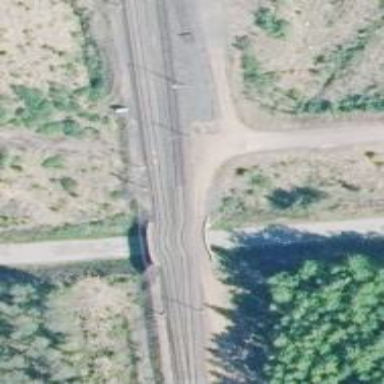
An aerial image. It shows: Railway bridge with electrified contact line. This bridge is part of railway siding.